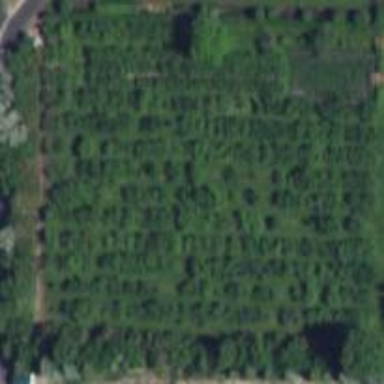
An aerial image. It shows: Orchard.